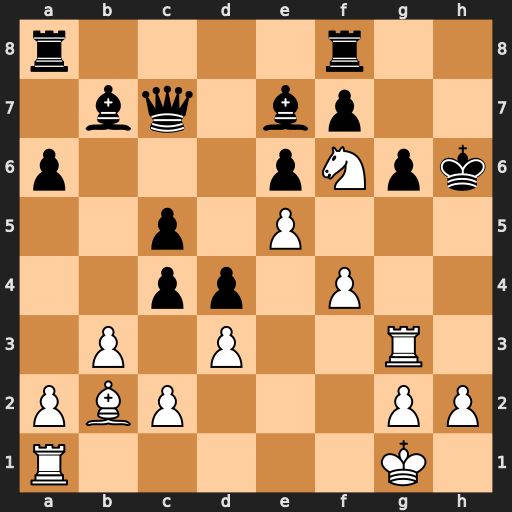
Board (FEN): r4r2/1bq1bp2/p3pNpk/2p1P3/2pp1P2/1P1P2R1/PBP3PP/R5K1
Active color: w
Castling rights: -
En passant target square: -
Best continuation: Rh3+ Kg7 Rh7#